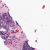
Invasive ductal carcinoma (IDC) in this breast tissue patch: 0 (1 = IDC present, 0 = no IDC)